Question: I am currently developing a Tower Defense game for the Android platform using the AndEngine. My enemies (animated sprite extended class) have hard coded pathing. I'd like to switch to something better where the enemies can determine for themselves where to go. I am using TMX maps. Please refer to the following map:

The 2 hexagonal tiles are spawn locations for the enemies. I have 2 questions abou A* Pathing.
At point A is it possible to make sure the enemy doesn't turn down the path towards the other spawn location?
From what I've been told A* Pathing looks for shortest distance, so is there a way to have the enemy randomly select which way to go at point B?
If A* Pathing is sufficient for these test cases, can you supply me a link to a tutorial/example? I haven't found much help through Google.
If A* Pathing can't do this, what are my other options?
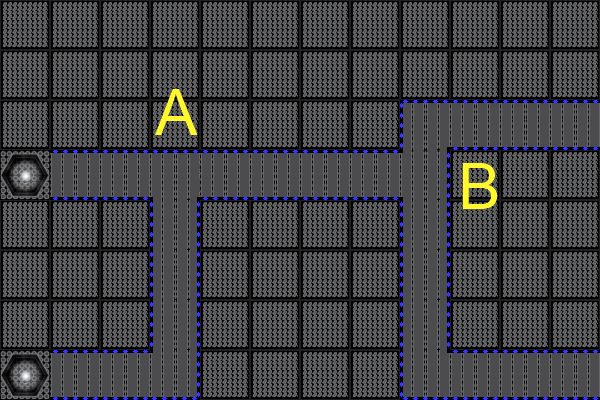
Answer: In order to use A*, you need to know where the enemy is trying to get to. If you randomize the target locations of the enemies between the two exit points at the right, they should work correctly.